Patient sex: M
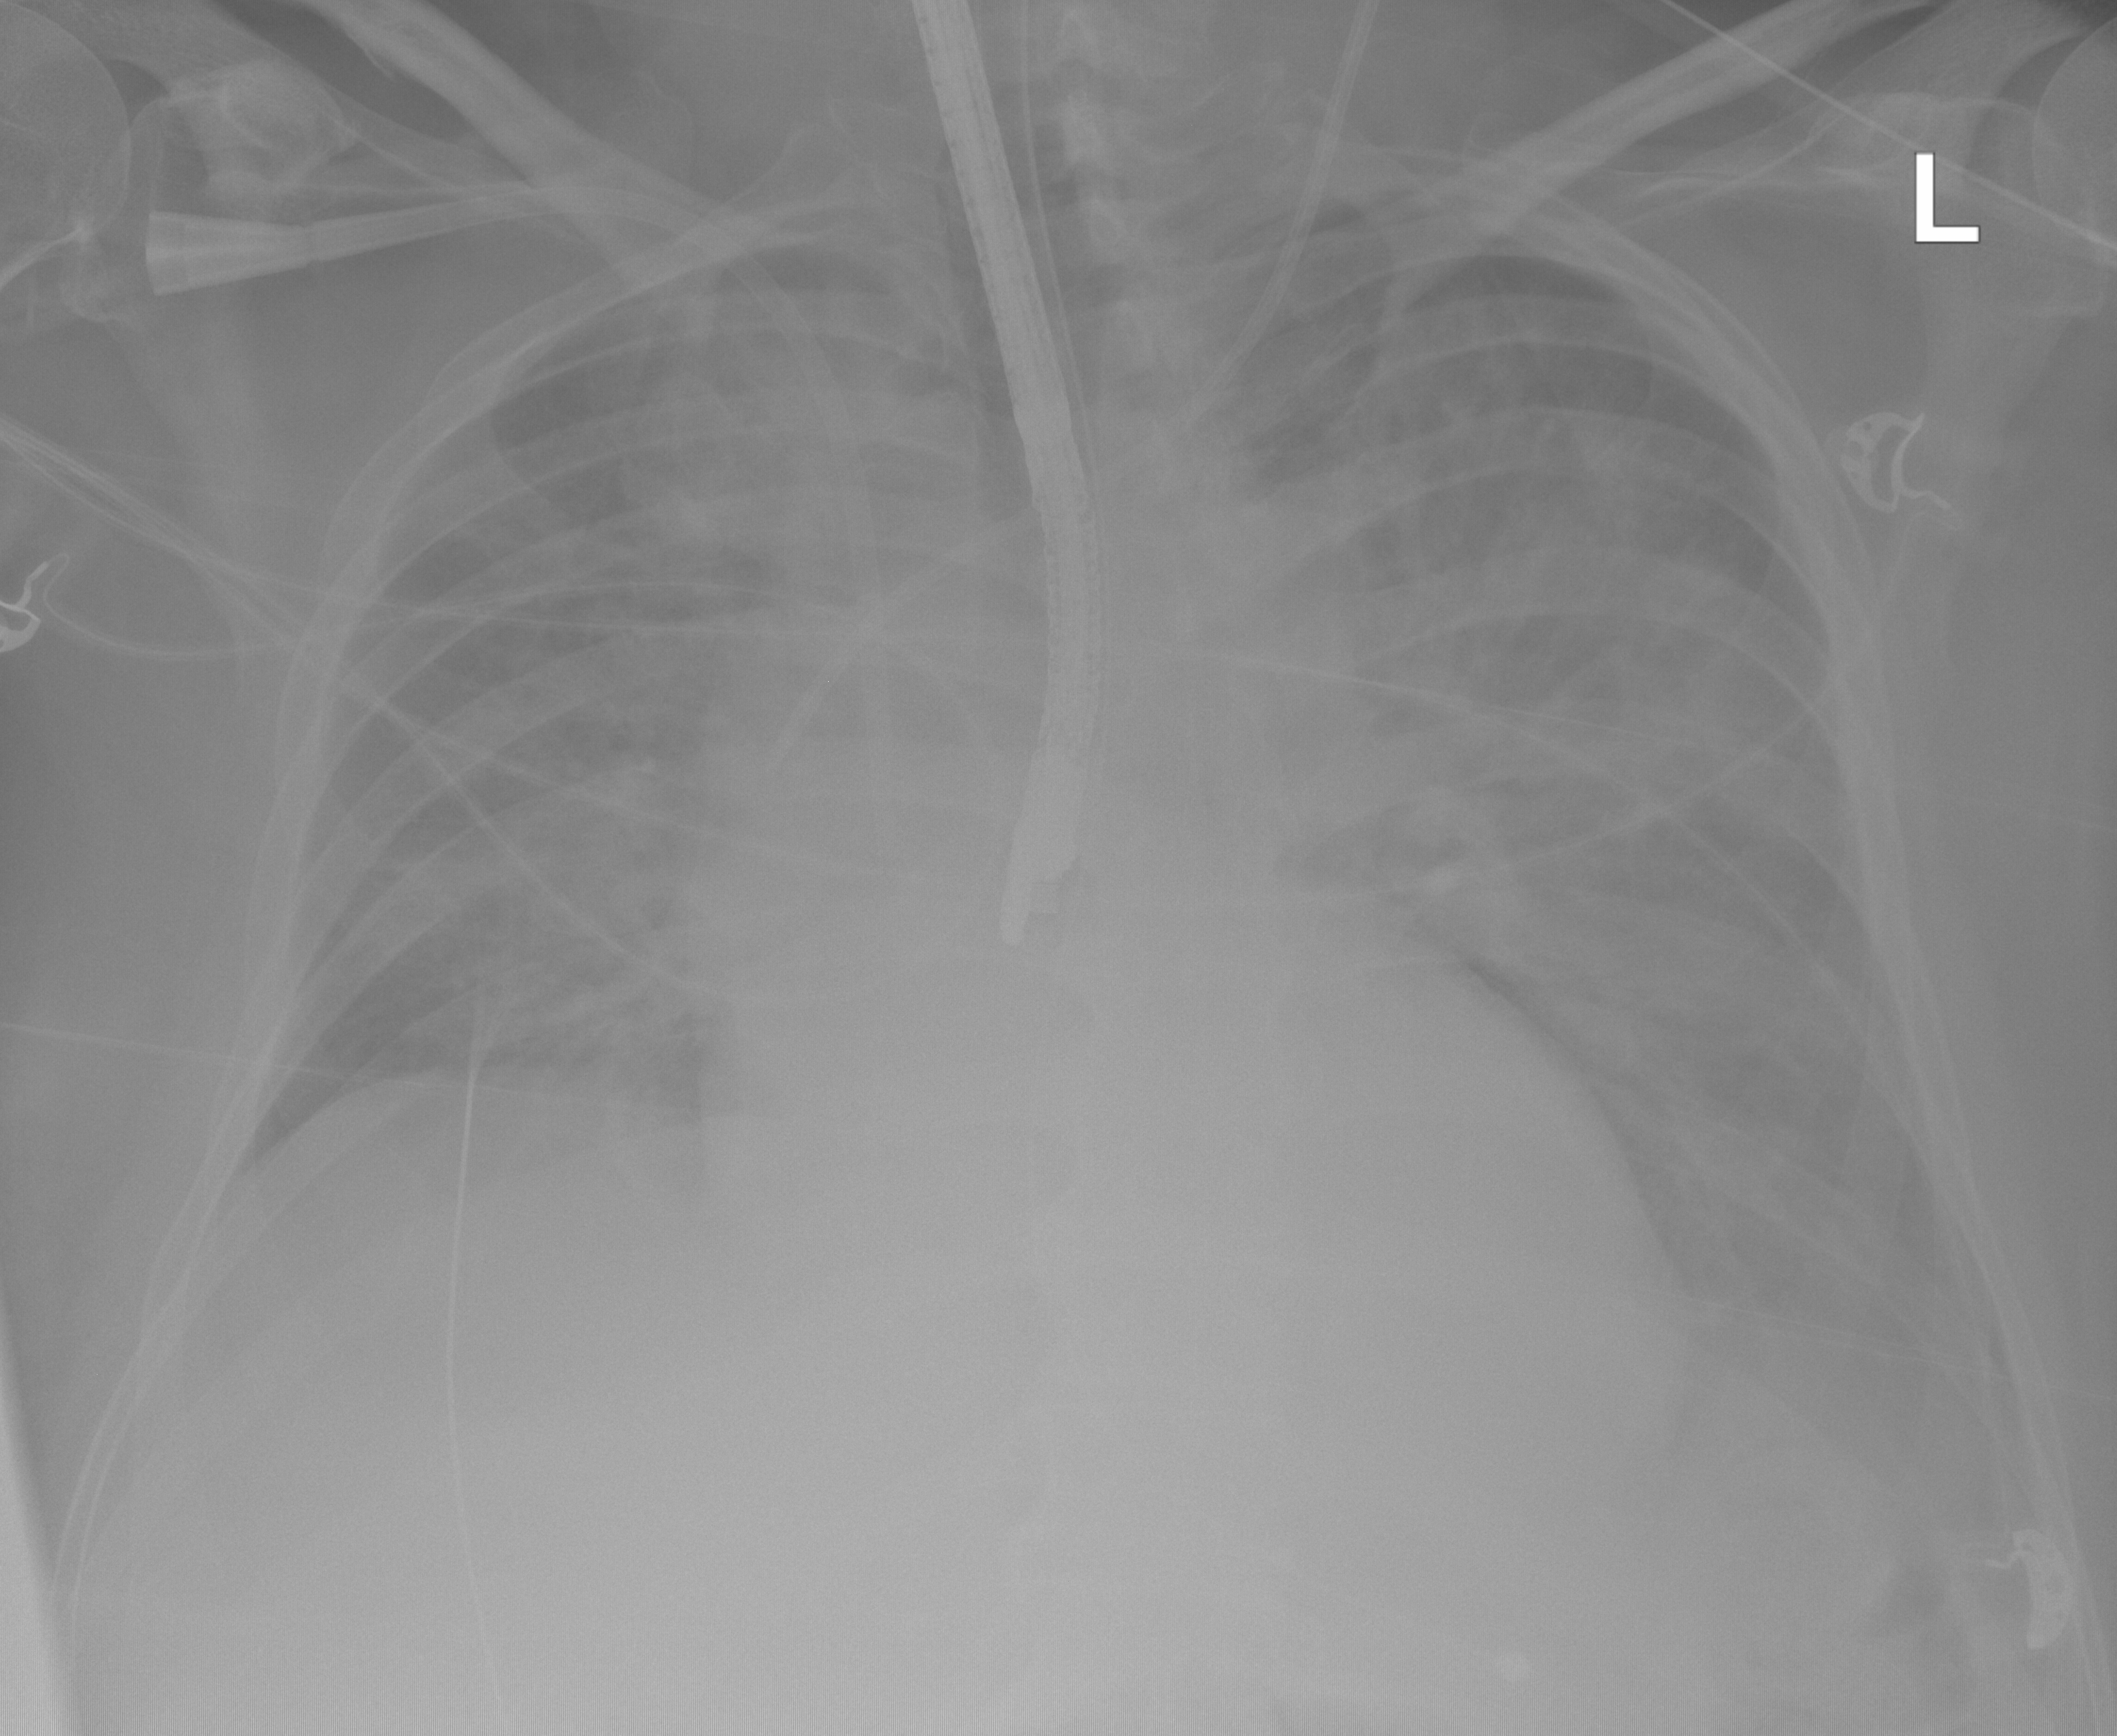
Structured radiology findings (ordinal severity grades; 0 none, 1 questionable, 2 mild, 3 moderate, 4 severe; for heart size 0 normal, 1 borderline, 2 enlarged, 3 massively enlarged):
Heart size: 0
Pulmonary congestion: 0
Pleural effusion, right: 0
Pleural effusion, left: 2
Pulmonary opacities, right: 3
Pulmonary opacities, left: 3
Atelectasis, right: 0
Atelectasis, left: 2